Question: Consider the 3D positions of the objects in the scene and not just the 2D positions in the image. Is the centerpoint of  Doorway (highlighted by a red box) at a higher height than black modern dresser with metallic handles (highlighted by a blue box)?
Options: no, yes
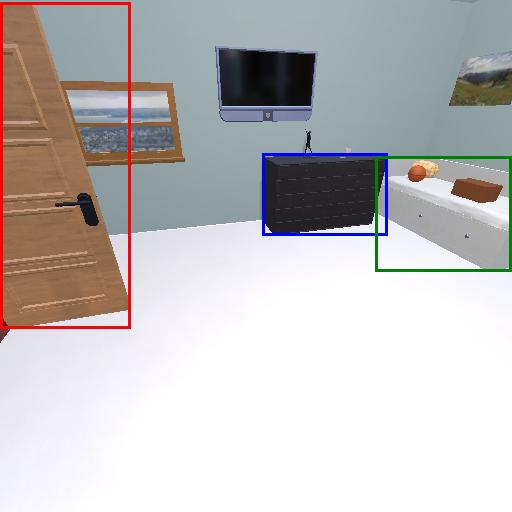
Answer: no